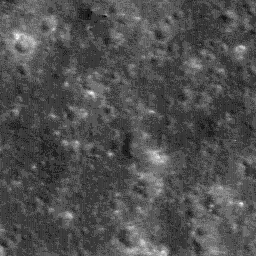
Host type: background_regolith
Lunar coordinates: latitude nan, longitude nan